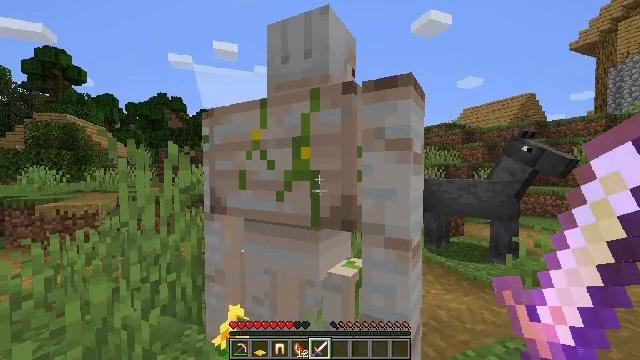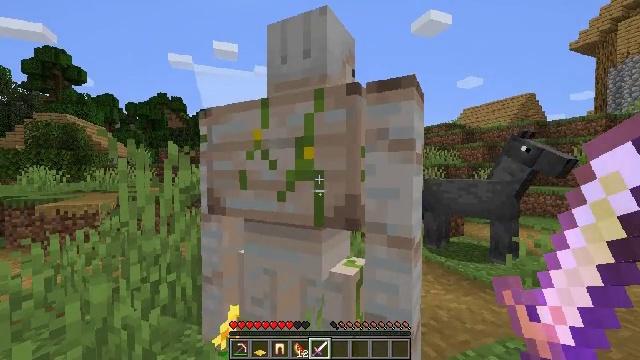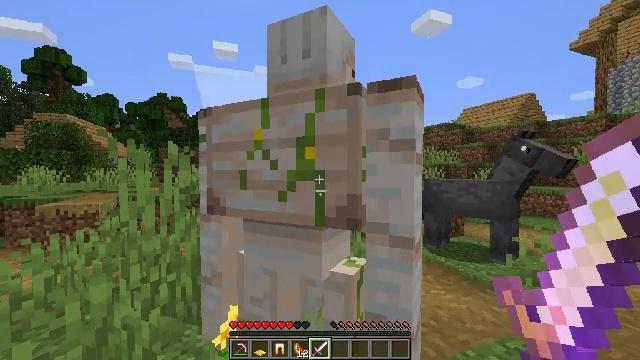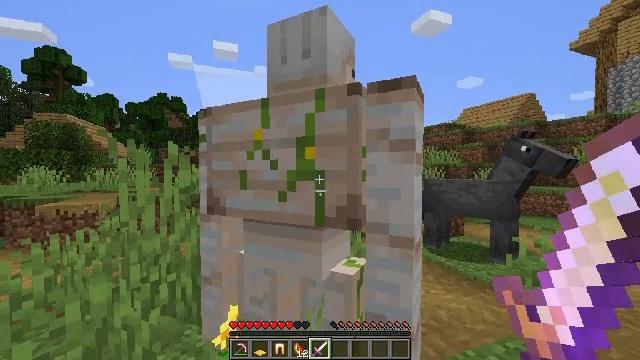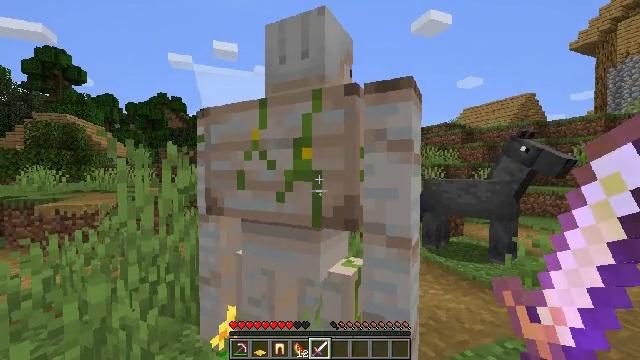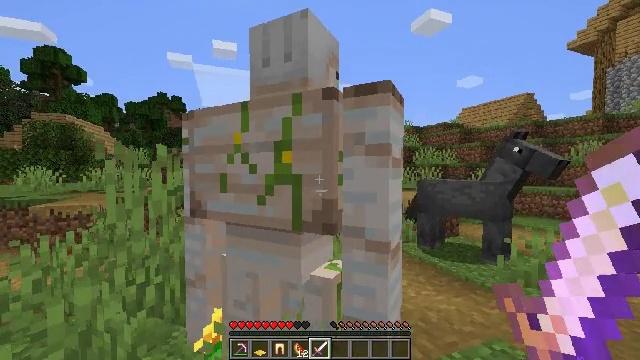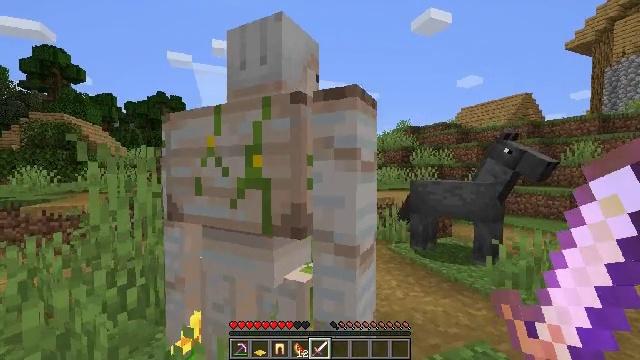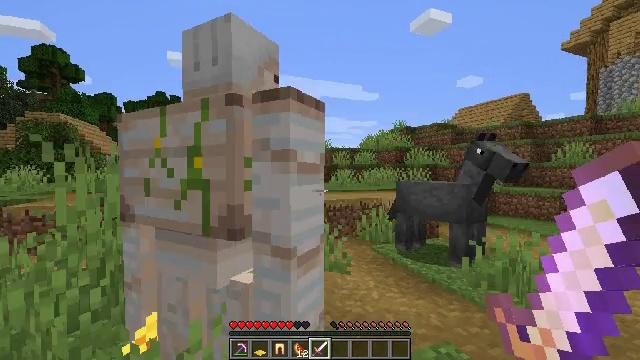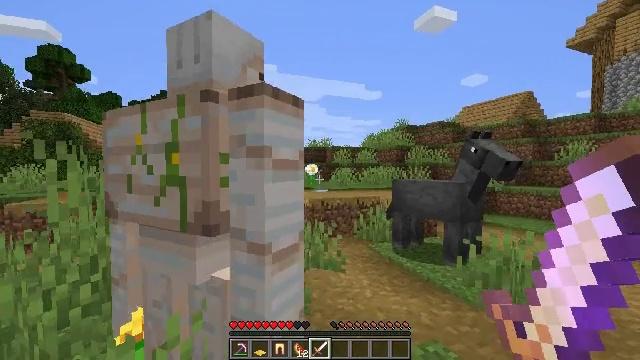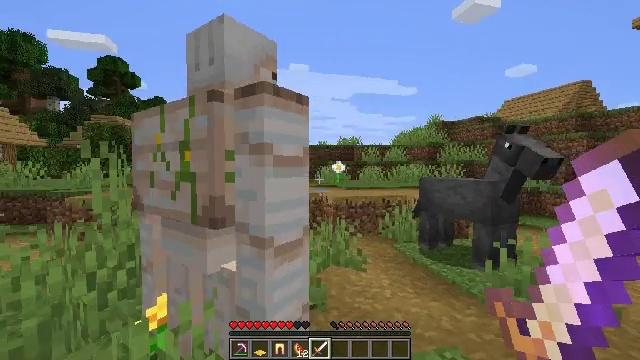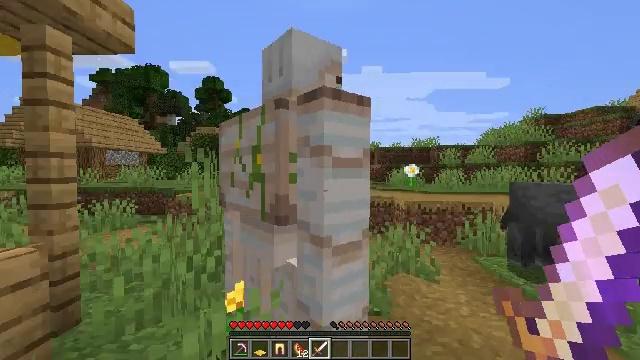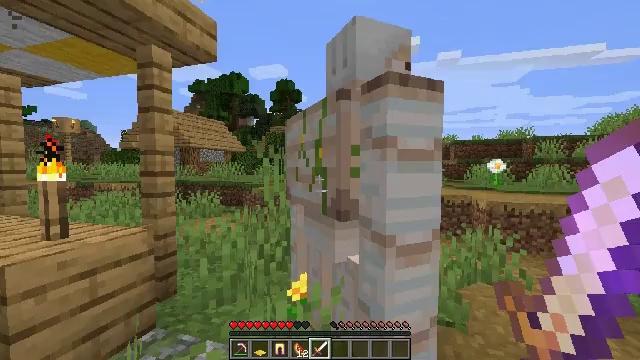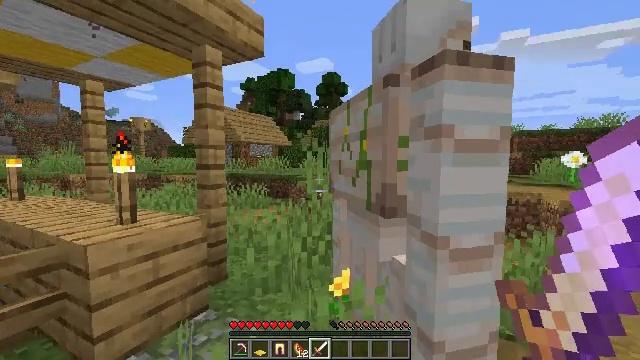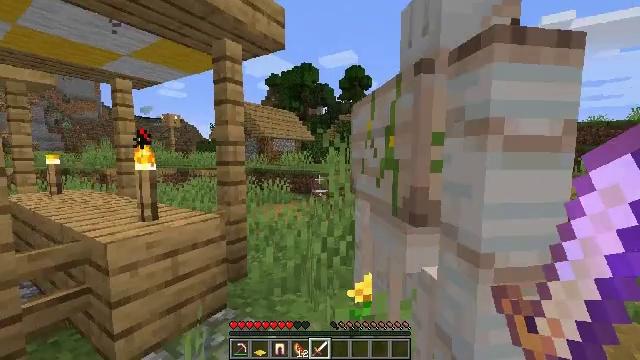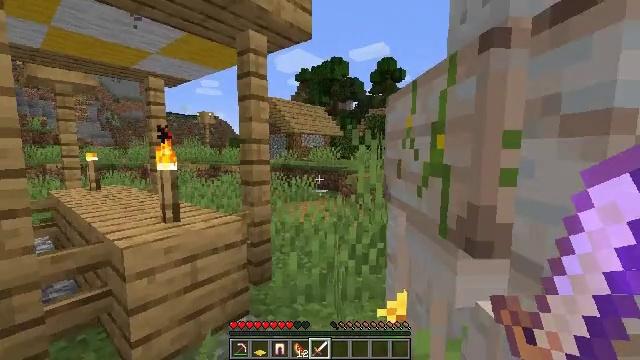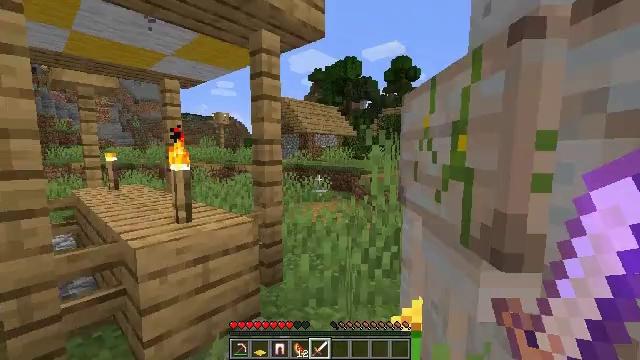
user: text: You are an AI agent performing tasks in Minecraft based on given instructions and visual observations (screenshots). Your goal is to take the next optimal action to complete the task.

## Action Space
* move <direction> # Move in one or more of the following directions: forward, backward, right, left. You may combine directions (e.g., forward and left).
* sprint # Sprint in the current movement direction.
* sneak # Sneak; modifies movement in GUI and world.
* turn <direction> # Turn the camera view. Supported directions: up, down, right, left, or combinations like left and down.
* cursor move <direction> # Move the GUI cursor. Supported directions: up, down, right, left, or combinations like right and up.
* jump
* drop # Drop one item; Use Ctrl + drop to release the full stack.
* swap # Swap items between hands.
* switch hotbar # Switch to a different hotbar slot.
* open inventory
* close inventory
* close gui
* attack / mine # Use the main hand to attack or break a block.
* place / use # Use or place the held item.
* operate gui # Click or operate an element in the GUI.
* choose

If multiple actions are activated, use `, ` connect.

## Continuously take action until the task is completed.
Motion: motion action
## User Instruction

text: Mine the green carpet.
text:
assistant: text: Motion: no_op
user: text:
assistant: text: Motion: no_op
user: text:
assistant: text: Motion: no_op
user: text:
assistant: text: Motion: move right
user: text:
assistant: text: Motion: move right
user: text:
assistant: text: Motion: move right
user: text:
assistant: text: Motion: move right
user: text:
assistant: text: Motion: move right
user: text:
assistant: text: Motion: turn left
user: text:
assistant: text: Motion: turn left
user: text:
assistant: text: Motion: move forward, turn left
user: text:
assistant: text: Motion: move forward, turn left and down
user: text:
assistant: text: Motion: move forward, turn left and down
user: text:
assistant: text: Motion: move forward, turn left
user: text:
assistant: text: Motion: move forward and move right, turn left
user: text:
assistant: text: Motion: move forward and move right, turn left
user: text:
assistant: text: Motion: move right
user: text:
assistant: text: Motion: move right
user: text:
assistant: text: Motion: move right
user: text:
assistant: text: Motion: move right
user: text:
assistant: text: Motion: move right
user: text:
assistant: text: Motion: move right, turn right and up
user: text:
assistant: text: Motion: move right, turn right and down
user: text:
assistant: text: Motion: move right, turn right and down
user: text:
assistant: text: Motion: move back and move right, turn right and down
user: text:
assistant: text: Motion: move back and move right
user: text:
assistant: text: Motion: move back and move right, turn left
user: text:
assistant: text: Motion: move back and move right, turn left and down
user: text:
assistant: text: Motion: move right, turn left
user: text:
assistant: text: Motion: turn left and up